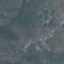
Label: HerbaceousVegetation